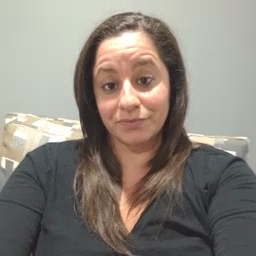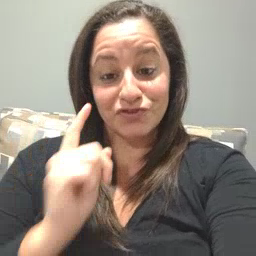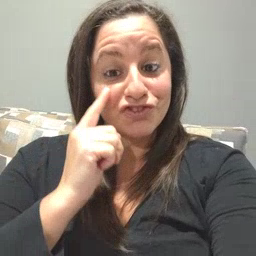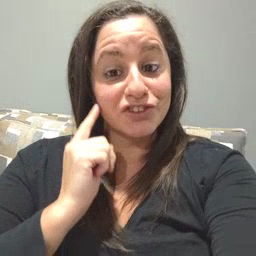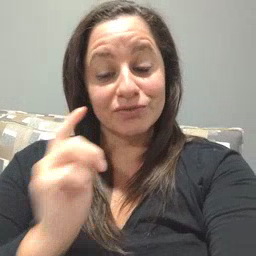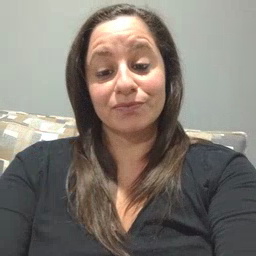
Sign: cheek